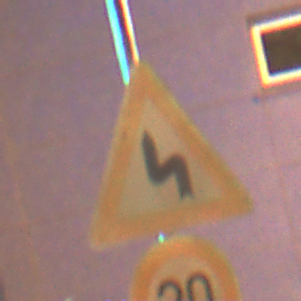
Verkehrszeichen: DoppelkurveZunaechstLinks
Zusatzzeichen unten: Geschwindigkeit20
Umgebung: Outdoor, Urban
Tageszeit: Night
Wetter: PartlyCloudy
Licht: Artificial
Jahreszeit: NotSpecified
Kontrast: HighContrast